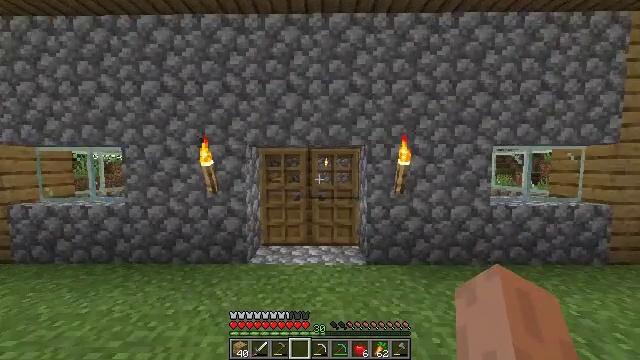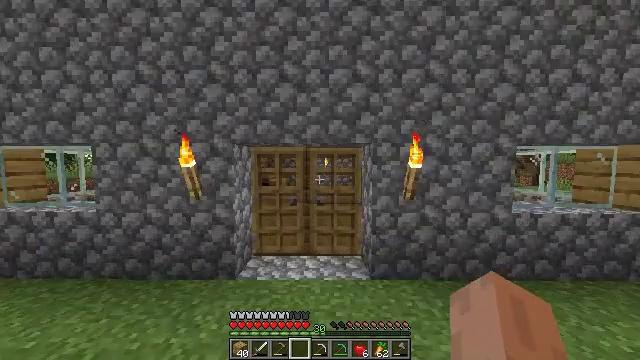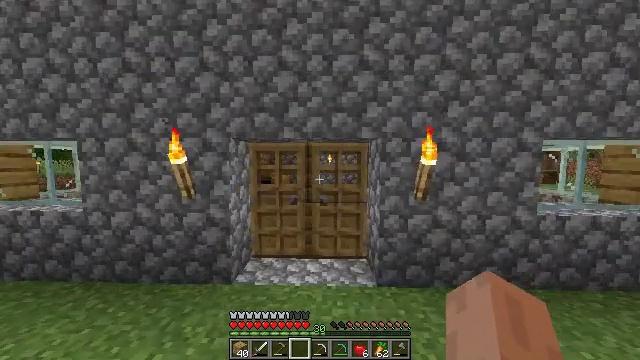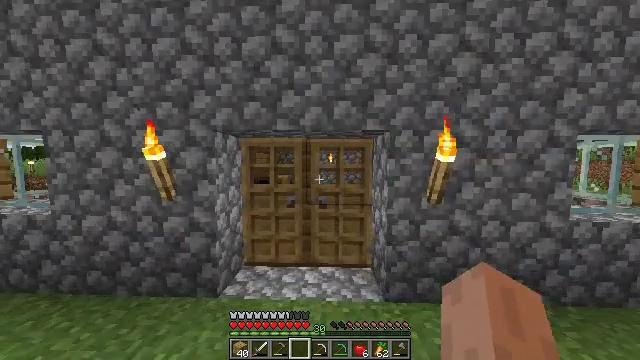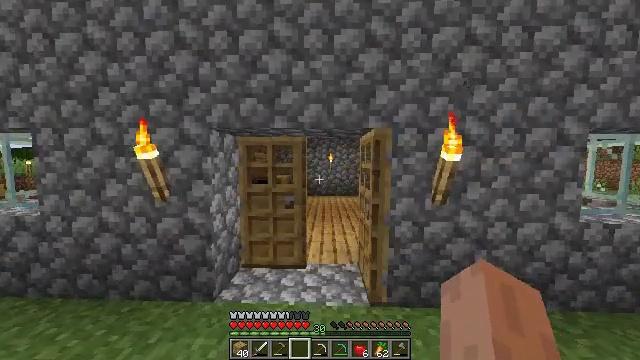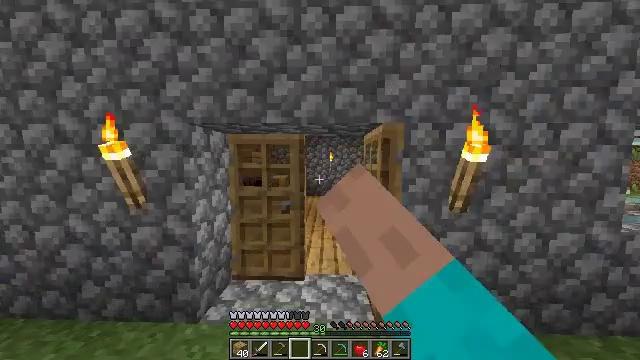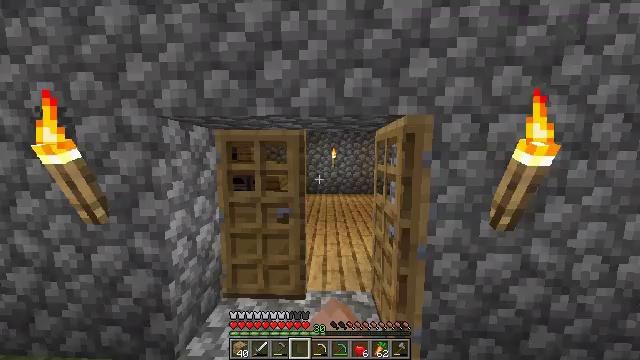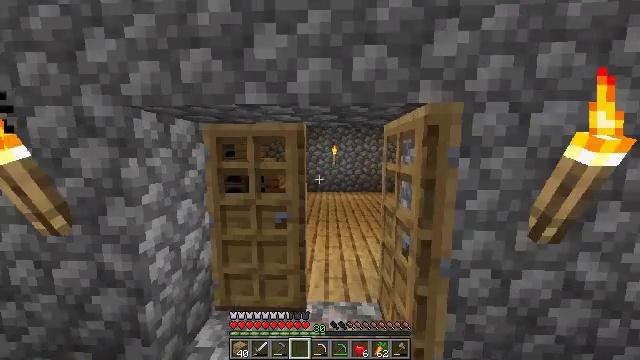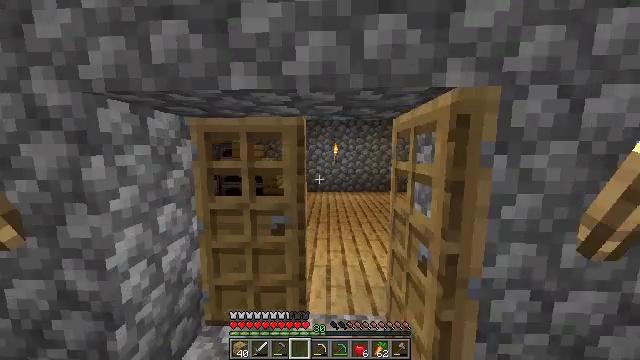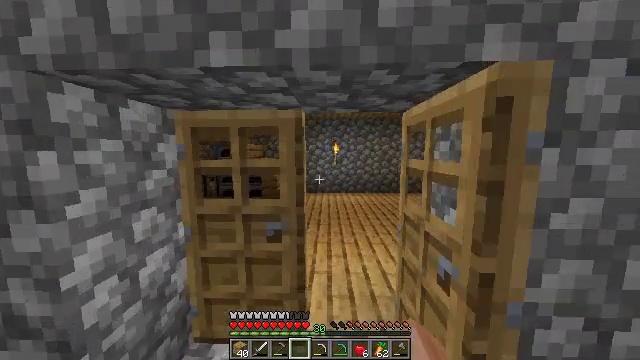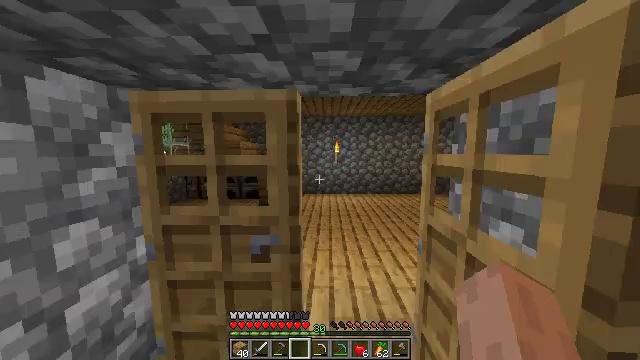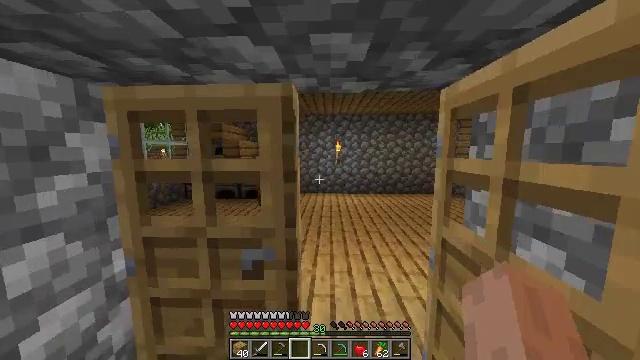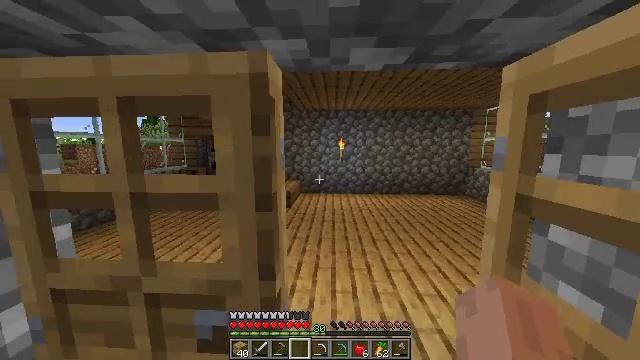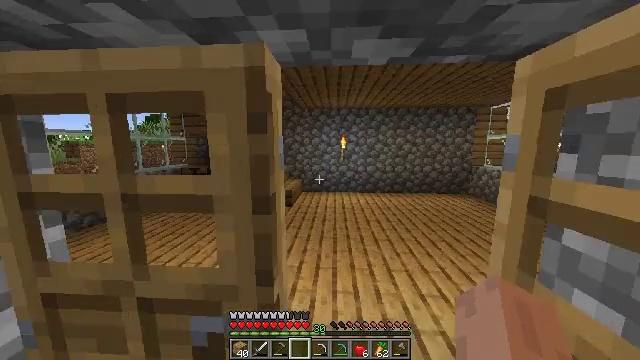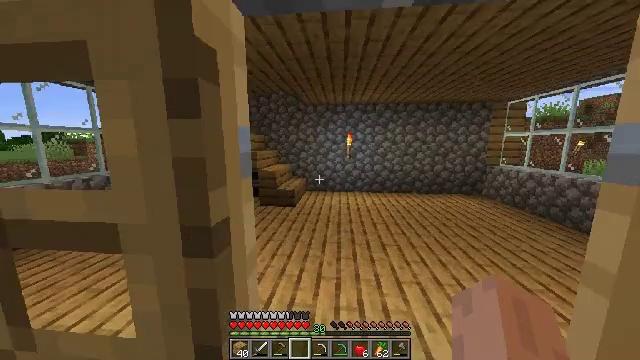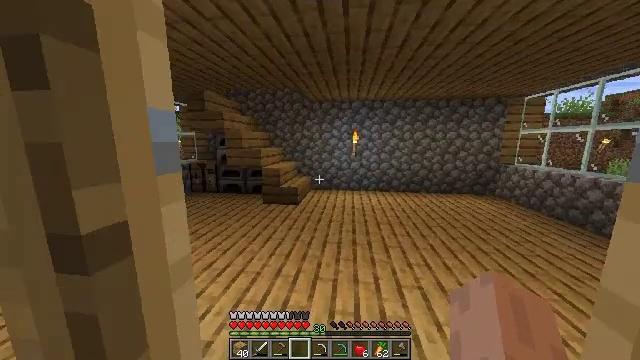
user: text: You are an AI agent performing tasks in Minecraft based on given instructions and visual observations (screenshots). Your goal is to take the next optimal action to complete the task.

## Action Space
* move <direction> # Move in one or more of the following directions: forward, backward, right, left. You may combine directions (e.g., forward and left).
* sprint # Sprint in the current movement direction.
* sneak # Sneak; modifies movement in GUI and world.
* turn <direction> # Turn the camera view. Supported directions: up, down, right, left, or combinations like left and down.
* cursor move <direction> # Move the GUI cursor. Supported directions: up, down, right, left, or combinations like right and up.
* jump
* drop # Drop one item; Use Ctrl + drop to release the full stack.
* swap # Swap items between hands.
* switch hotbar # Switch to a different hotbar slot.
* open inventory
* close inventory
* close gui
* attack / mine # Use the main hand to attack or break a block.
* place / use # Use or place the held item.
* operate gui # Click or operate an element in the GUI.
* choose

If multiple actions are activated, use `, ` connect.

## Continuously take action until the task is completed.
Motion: motion action
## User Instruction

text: Get ready to enchant items by crafting an enchanting table.
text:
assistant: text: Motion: move forward, sprint
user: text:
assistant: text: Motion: move forward, sprint, turn left
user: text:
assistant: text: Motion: move forward, sprint
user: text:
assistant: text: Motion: move forward, sprint, use / place
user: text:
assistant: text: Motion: move forward, sprint, use / place
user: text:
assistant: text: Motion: move forward, sprint, turn down, use / place
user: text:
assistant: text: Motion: move forward, sprint
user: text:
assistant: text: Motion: move forward, sprint
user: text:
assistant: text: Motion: move forward, sprint
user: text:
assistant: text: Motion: move forward, sprint
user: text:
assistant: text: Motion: move forward, sprint
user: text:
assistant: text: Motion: move forward, sprint
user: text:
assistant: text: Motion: move forward, sprint
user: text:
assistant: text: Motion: move forward and move right, sprint, turn left
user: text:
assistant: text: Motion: move forward and move right, sprint, turn left
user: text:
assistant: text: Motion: move forward and move right, turn left
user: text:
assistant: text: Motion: move forward and move right, turn left
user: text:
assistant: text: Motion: move forward, turn left
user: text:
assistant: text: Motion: move forward, turn left
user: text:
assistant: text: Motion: move forward, turn left
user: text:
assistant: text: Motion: move forward and move left
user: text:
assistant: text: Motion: move forward and move left
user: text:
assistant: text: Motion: move forward and move left
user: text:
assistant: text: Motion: move forward and move left
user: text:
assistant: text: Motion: move forward and move left
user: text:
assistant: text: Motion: move forward and move left, turn right
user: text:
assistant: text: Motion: move forward and move left
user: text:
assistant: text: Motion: move forward and move left
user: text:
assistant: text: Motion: move forward and move left, turn right
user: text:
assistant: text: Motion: move forward and move left, turn right